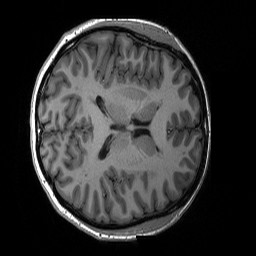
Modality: T1w
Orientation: axial
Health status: ill
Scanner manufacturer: siemens
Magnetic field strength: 3 T
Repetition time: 2.3 s
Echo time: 0.00226 s